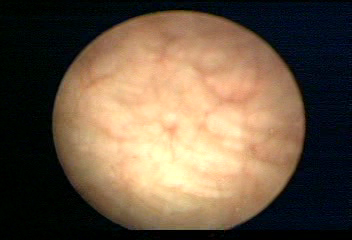
Modality: WLC
Class: Normal mucosa
Bladder cancer association: No